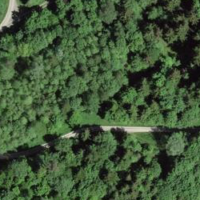
EUNIS habitat code: 41
Species observed at this site:
Sambucus racemosa